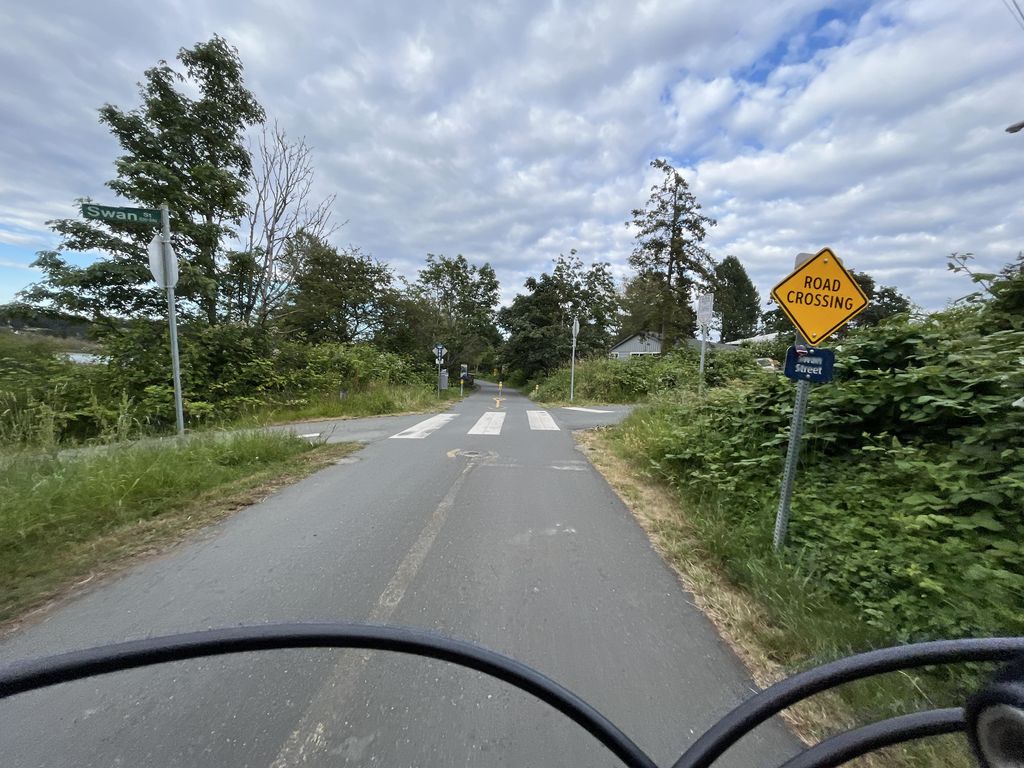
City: victoria